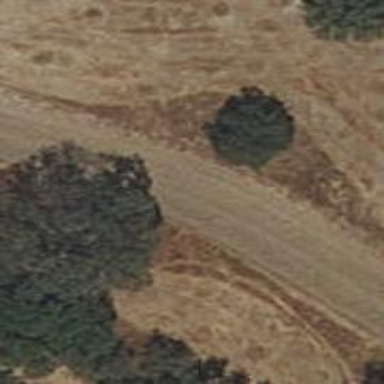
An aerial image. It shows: Dirt path.